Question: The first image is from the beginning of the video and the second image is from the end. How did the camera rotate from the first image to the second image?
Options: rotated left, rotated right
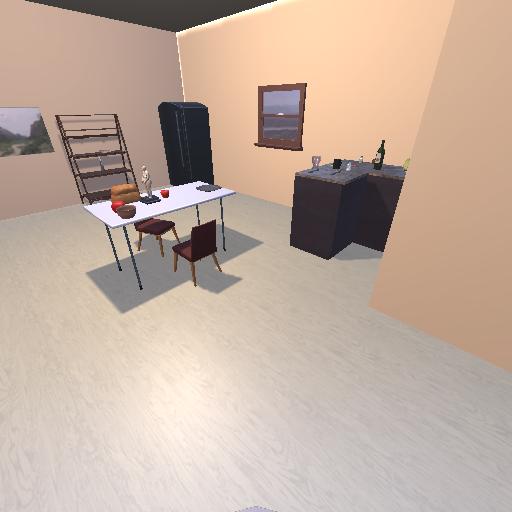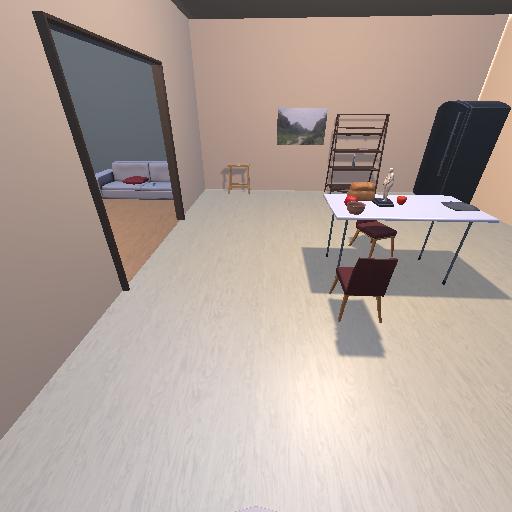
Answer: rotated left